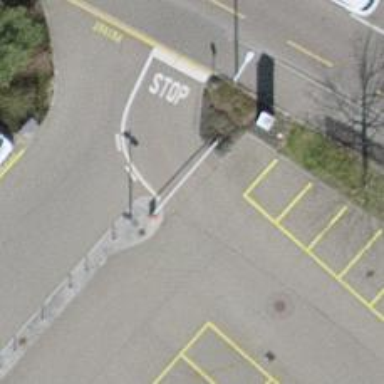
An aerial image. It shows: Lift gate barrier.